Question: I need to return the sequential number of a row based on values in 'ColValue'. I need to do it until NULL occurs in a row, then start to count from the beginning. My original table is in the left picture, what I need is on the right (column 'RowNr'):
<URL> [
I tried various combinations of 'ROW_NUMBER' but in vain. Instead of NULL I can also set 0 or other value but the issue is how to start counting from the beginning right after this value.
One of my tries is here:
'''
SELECT journalized_id, ColValue,
CASE WHEN ColValue IS NULL THEN NULL ELSE ROW_NUMBER() OVER(PARTITION BY CASE WHEN ColValue IS NULL THEN 1 ELSE 0 END ORDER BY ColValue) END AS RowNr
FROM TableX
'''
Do you have any idea how to solve it?
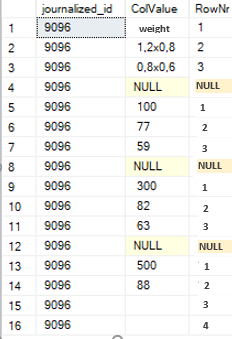
Answer: @mustafa00, I believe @GordonLinoff's answer is essentially correct. The main issue is that he has the 'colvalue' field performing two roles which are incompatible. An understandable problem given how the question was presented. You need to find another field (or set of fields), to play one of those roles. Without that the question cannot be answered.
'''
SELECT
SubQuery.SomeOtherField,
SubQuery.Journalized_Id,
SubQuery.ColValue,
SubQuery.Grp, --So you can see what it outputs
CASE
WHEN SubQuery.ColValue IS NOT NULL
THEN ROW_NUMBER() OVER (PARTITION BY SubQuery.Grp ORDER BY SubQuery.SomeOtherField)
END - (CASE WHEN SubQuery.Grp = 0 THEN 0 ELSE 1 END) AS RowNr
--A minor correction to Gordon's code to ensure each sequence starts at 1.
FROM
(
SELECT
t.SomeOtherField,
t.Journalized_Id,
t.ColValue,
SUM(CASE WHEN t.ColValue IS NULL THEN 1 ELSE 0 END)
OVER (ORDER BY t.SomeOtherField) AS Grp
FROM
MyTable t
) SubQuery
'''
The 'SubQuery' is creating groups for each set of records requiring it's own number sequence starting at 1. It does this by counting the number of 'NULL' values in 'ColValue' which come the current record. It can't do this unless we can give the query some means of understanding which records are really the others, and to do that you need 'SomeOtherField' (or set of fields) by which to order the records.
It is likely that there is some primary key to your table that can play the role of 'SomeOtherField'.
This solution is demonstrated with your data plus 'SomeOtherField' in this <URL>.